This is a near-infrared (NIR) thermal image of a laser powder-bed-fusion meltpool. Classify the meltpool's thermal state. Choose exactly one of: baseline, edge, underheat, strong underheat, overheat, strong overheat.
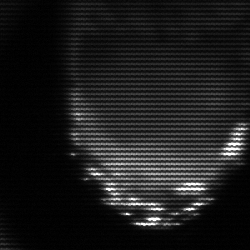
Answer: edge